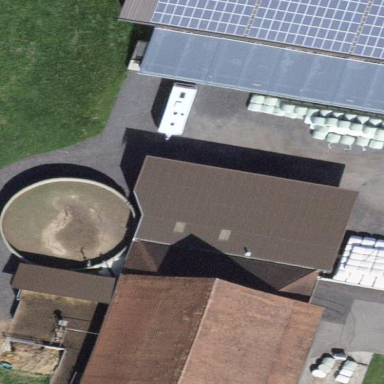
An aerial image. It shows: Farmyard area.